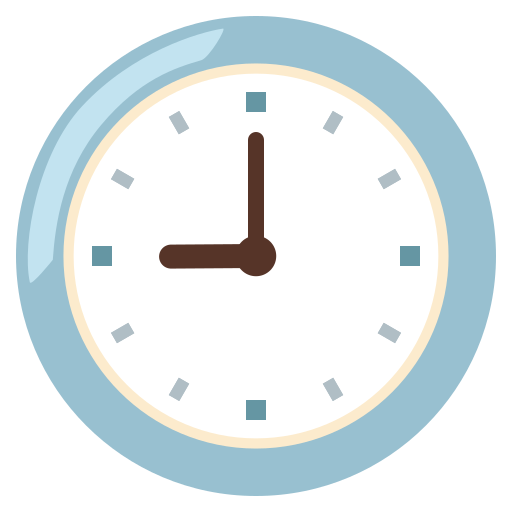
Emoji: 🕘